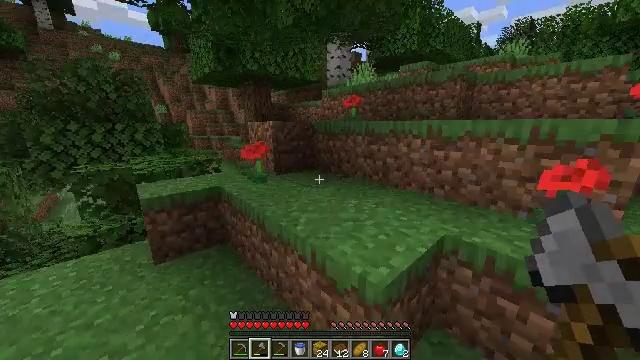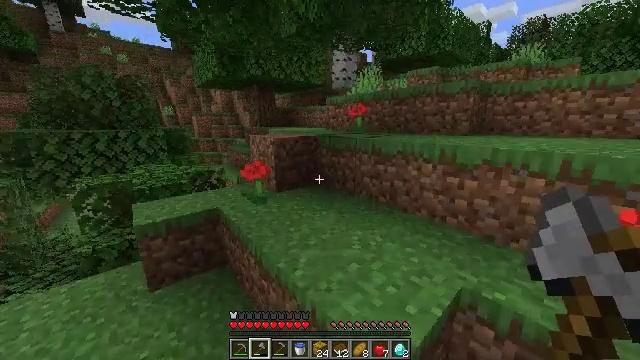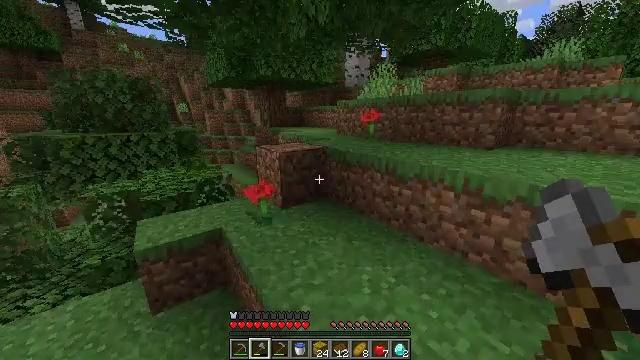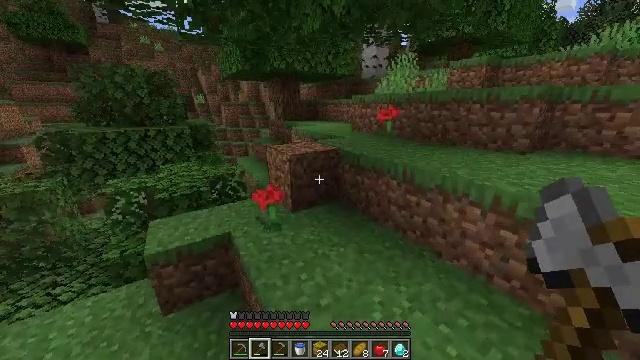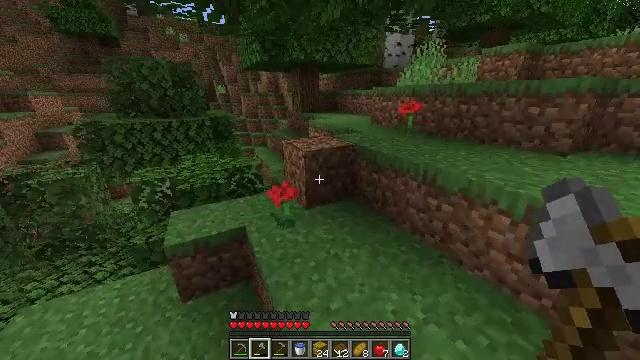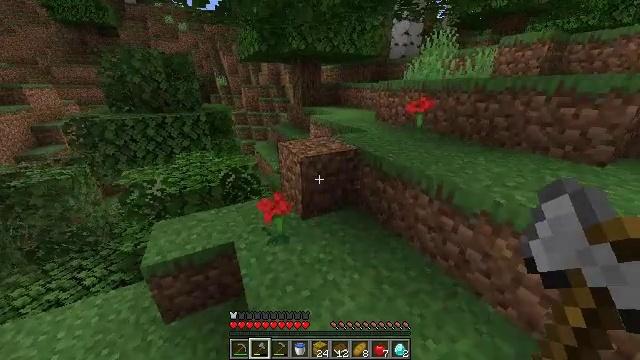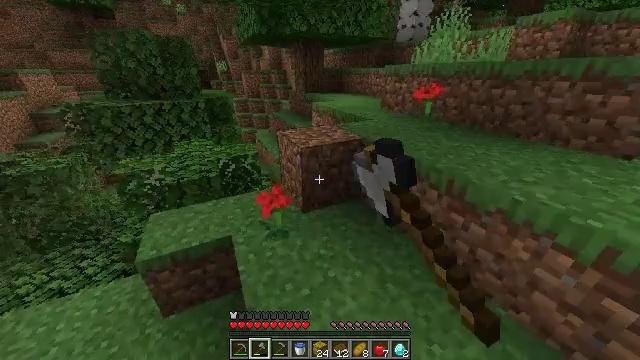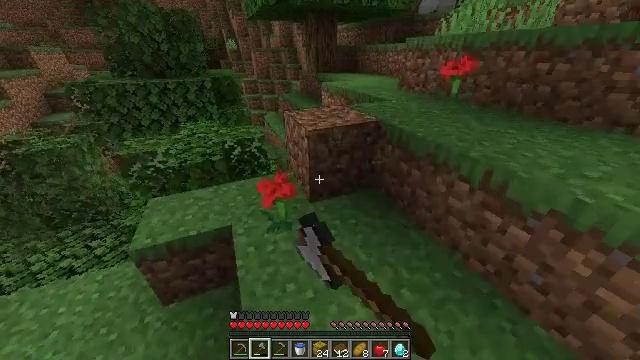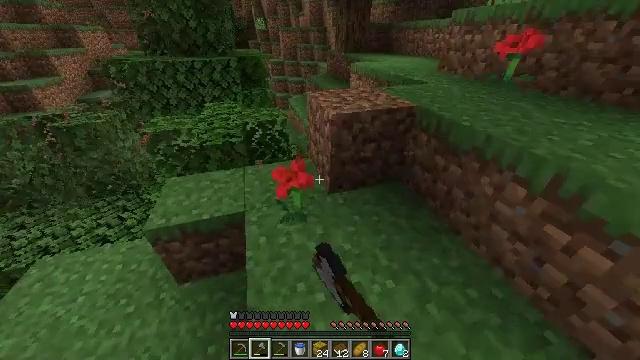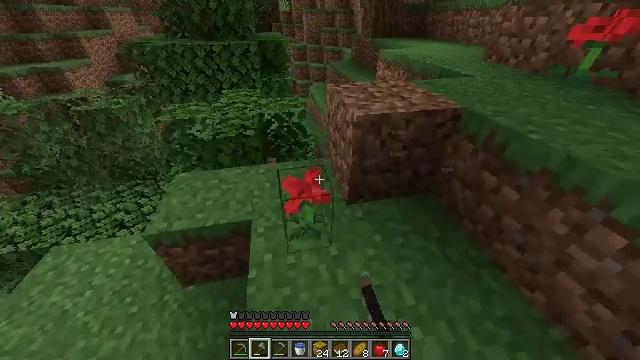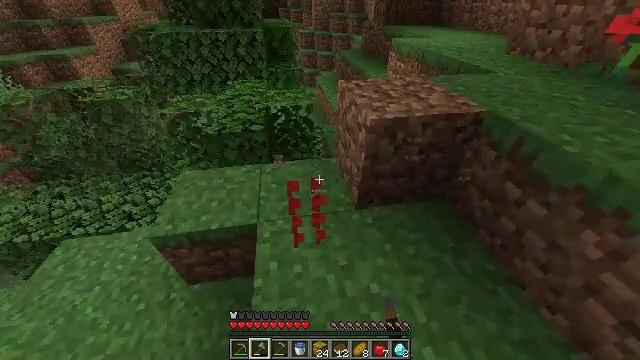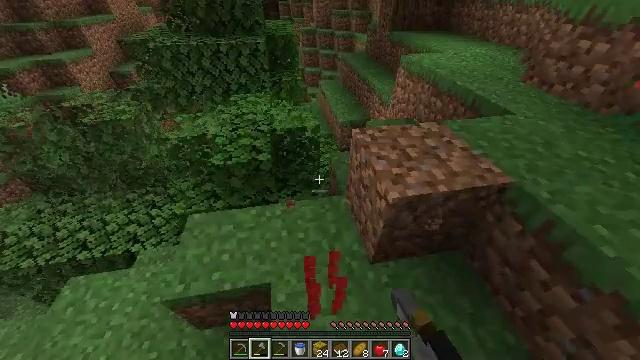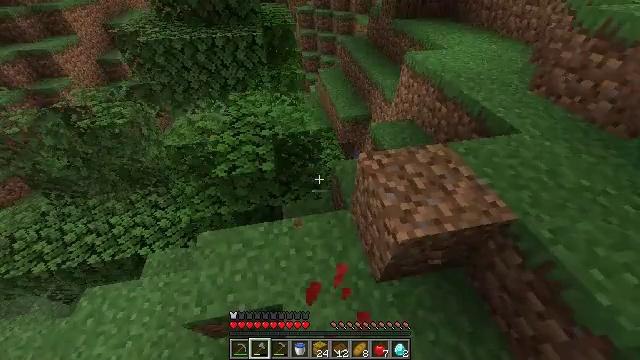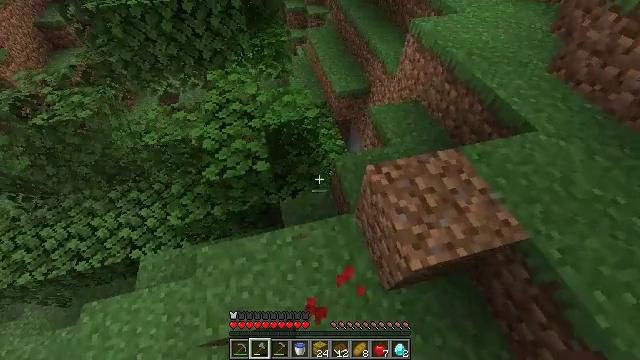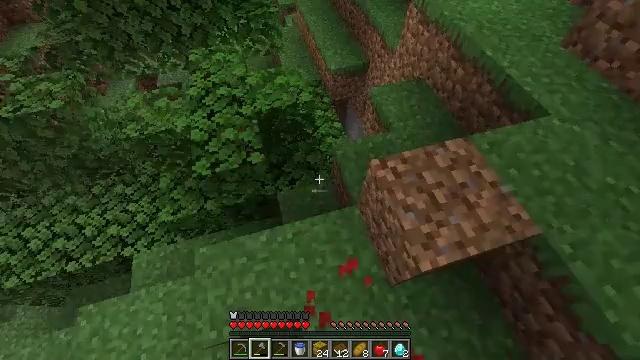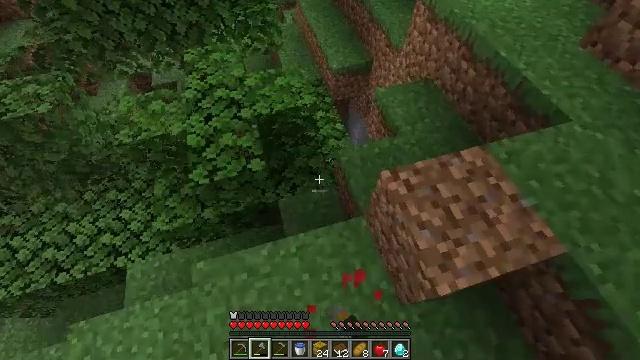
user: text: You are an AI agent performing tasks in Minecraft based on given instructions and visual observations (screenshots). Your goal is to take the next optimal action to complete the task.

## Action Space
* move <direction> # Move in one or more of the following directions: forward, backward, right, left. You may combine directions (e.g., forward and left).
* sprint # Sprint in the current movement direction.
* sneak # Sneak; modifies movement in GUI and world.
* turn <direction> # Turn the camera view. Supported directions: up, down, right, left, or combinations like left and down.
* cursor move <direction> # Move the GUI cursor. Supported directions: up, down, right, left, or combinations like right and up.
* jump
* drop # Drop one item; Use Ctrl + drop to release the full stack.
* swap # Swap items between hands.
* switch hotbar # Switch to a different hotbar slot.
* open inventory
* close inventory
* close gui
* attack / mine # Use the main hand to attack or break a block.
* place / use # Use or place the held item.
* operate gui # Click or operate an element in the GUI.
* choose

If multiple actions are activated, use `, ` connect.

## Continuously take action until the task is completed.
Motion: motion action
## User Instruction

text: Pick up the poppy from the field.
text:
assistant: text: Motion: move forward, sprint, turn left, jump
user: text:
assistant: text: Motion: move forward, sprint, turn left and down, jump
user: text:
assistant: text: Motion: move forward, sprint, turn left and down, jump
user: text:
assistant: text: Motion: move forward and move left, sprint, turn left and down, jump
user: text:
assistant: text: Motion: move forward and move left, sprint, turn down, attack / mine, jump
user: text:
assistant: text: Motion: move forward and move left, sprint, turn down, attack / mine, jump
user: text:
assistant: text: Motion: move forward and move left, sprint, turn left and down, attack / mine, jump
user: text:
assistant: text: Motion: move forward and move left, sprint, turn left and down, attack / mine, jump
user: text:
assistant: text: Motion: move forward and move left, sprint, turn left and down, jump
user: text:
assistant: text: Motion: move forward and move left, sprint, turn left and down, attack / mine, jump
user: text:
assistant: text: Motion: move forward and move left, sprint, turn down, attack / mine, jump
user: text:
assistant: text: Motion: sprint, turn down, attack / mine
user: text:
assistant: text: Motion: turn right and down
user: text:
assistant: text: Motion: turn right and down, attack / mine
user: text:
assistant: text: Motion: attack / mine
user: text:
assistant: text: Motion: turn right and up, attack / mine
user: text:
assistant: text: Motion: move forward, turn right and up
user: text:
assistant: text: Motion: move forward, sprint, turn right and up
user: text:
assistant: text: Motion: move forward, sprint, turn right and up
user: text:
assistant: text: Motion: move forward, sprint, turn right and up, jump
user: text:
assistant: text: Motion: move forward, sprint, turn right and up, jump
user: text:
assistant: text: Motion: move forward, sprint, turn right and up, jump
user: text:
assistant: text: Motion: move forward, sprint, turn right and up, jump
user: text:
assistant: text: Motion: move forward, sprint, turn right, jump
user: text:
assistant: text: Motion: move forward, sprint, jump
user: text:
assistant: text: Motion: move forward, sprint, jump
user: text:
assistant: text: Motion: move forward, sprint, jump
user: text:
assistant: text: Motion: move forward, sprint, jump
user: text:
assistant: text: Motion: move forward, sprint, jump
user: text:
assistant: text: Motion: move forward, sprint, turn right and down, jump